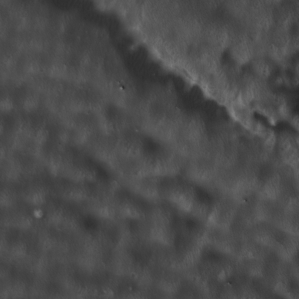
Label: non_frost